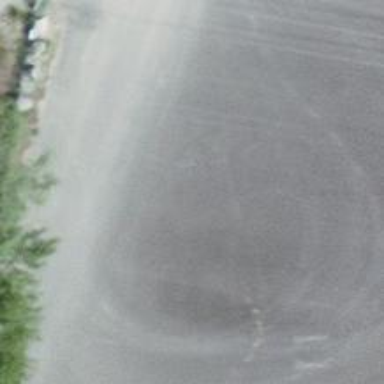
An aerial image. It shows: Mini roundabout on the road.